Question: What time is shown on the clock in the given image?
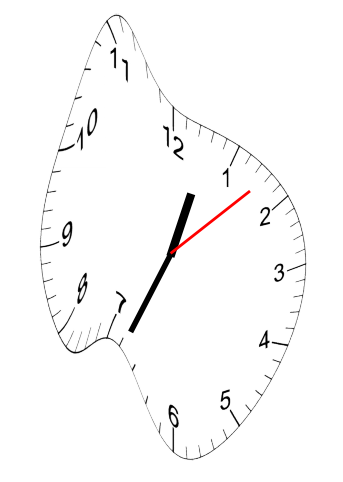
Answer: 12:34:08